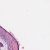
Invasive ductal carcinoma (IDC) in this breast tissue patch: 1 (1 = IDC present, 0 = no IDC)